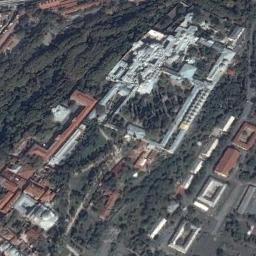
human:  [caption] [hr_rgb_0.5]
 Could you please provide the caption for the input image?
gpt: There are neat trees in front of the palace .

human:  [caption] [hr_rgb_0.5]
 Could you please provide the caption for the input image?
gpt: There are many trees beside the palace .

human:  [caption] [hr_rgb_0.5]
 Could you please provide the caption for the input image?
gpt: The palace is surrounded by buildings and trees .

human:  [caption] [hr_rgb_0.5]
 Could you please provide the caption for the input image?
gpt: The palace has lots of palaces of different sizes and colors and the palace is surrounded by a grove of trees .

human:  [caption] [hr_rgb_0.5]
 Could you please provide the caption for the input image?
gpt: There are many green trees and some brown buildings beside the white palace .